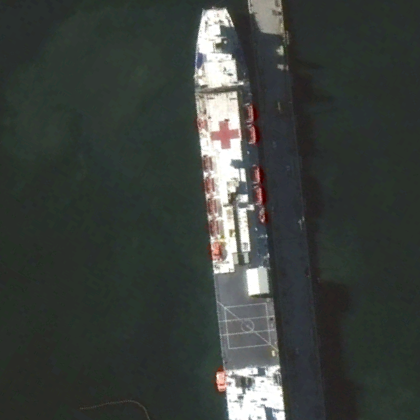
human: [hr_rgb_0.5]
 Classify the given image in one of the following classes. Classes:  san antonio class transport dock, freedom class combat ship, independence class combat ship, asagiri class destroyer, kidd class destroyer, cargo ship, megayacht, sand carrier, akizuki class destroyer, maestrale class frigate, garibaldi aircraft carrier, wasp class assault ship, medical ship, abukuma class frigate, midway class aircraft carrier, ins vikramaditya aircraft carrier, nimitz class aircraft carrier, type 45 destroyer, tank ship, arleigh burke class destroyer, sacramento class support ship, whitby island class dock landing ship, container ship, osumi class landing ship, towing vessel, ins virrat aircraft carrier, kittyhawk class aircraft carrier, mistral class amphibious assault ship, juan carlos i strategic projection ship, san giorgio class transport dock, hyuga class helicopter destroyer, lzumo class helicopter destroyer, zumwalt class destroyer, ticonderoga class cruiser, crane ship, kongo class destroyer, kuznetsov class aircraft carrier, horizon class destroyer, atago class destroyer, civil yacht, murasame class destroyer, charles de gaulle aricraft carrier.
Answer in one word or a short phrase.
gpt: Medical ship